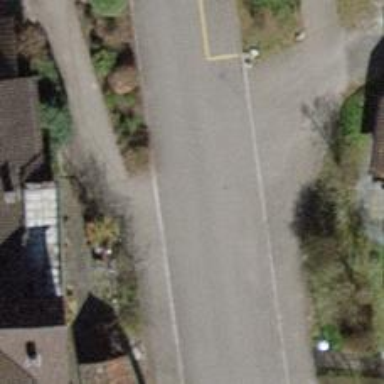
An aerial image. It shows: Service road with asphalt surface. There are sidewalks on both sides.